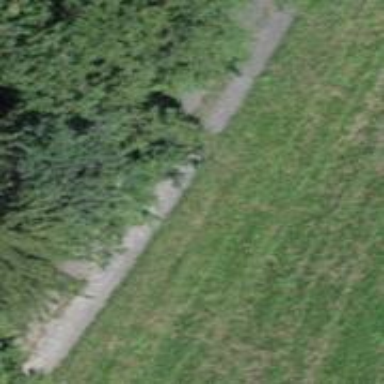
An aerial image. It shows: Unpaved track road.